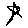
Label: star